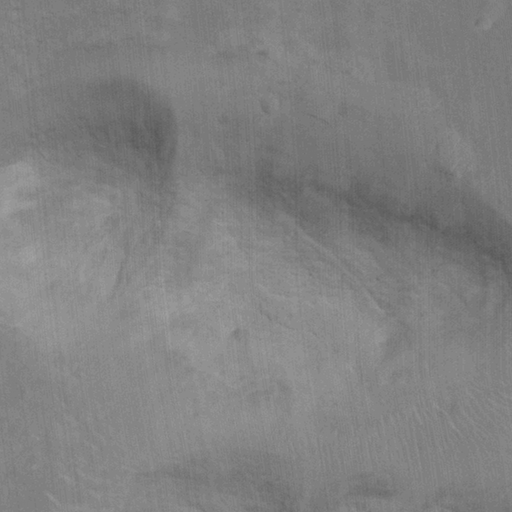
Classes present: Background, Cone